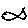
Label: fish